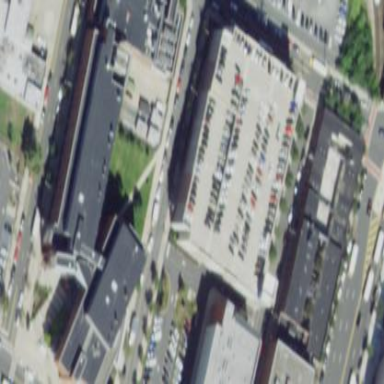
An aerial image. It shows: Multi-storey parking building.